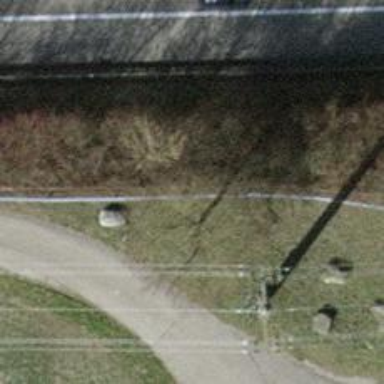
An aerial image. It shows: Guidepost providing information.